Question:
I'm using ionic 2.
I need to remove the bottom white line from the input field.
This is my addVehicle.html page,
'''
<form [formGroup]="addCustomerForm" (ngSubmit)="onSubmit(addCustomerForm)">
<ion-item class="ion-card">
<ion-input type="text" placeholder="Owner Name" class="ion_input" formControlName="vehicle_cust_name" name="vehicle_cust_name"></ion-input>
<ion-icon name="person-add" class="ion_icon" item-left small></ion-icon>
</ion-item>
<ion-item class="ion-card">
<ion-input type="text" class="ion_input" placeholder="Vehical No" formControlName="vehicle_no" name="vehicle_no"></ion-input>
<ion-icon name="car" class="ion_icon" item-left small></ion-icon>
</ion-item>
<ion-item class="ion-card">
<ion-input type="text" class="ion_input" placeholder="Tel No 1" formControlName="vehicle_cust_tel1" name="vehicle_cust_tel1"></ion-input>
<ion-icon name="call" class="ion_icon" item-left small></ion-icon>
</ion-item>
<ion-item class="ion-card">
<ion-input type="text" class="ion_input" placeholder="Tel No 2" formControlName="vehicle_cust_tel2" name="vehicle_cust_tel2"></ion-input>
<ion-icon name="call" class="ion_icon" item-left small></ion-icon>
</ion-item>
<ion-item class="ion-card">
<ion-input type="text" class="ion_input" placeholder="Address" formControlName="vehicle_cust_address" name="vehicle_cust_address"></ion-input>
<ion-icon name="navigate" class="ion_icon" item-left small></ion-icon>
</ion-item>
<ion-item class="ion-card">
<ion-input type="text" class="ion_input" placeholder="Engine No" formControlName="vehicle_engine_no" name="vehicle_engine_no"></ion-input>
<ion-icon name="construct" class="ion_icon" item-left small></ion-icon>
</ion-item>
<ion-item class="ion-card">
<ion-input type="text" class="ion_input" placeholder="Chassis No" formControlName="vehicle_chassis_no" name="vehicle_chassis_no"></ion-input>
<ion-icon name="build" class="ion_icon" item-left small></ion-icon>
</ion-item>
<ion-item class="ion-card">
<ion-select class="ion_input" placeholder="Brand ID" formControlName="vehicle_vehicle_brand_id" [(ngModel)]="vehicle_vehicle_brand_id"
multiple="false">
<ion-option *ngFor="let brandId of brandIds.brand" [value]="brandId.brand_id">{{brandId.brand_name}}</ion-option>
</ion-select>
<ion-icon name="code" class="ion_icon" item-left small></ion-icon>
</ion-item>
<ion-item class="ion-card">
<ion-select class="ion_input" placeholder="Type" formControlName="vehicle_vehicle_models_id" [(ngModel)]="vehicle_vehicle_models_id"
multiple="false" (ionChange)="modelChanged(vehicle_vehicle_models_id)">
<ion-option *ngFor="let loadModel of loadModels.types" [value]="loadModel.models_id">{{loadModel.models_name}}</ion-option>
</ion-select>
<ion-icon name="code-working" class="ion_icon" item-left small></ion-icon>
</ion-item>
<button ion-button color="primary_btn" type="submit" [disabled]="!addCustomerForm.valid" block>
Add Vehicle
</button>
<button ion-button color="secondary_btn" type="button" (click)="cancleClick()" block>
Cancel
</button>
'''
I used
'''
$text-input-md-highlight-color:false;
'''
And this is my .css
'''
.ion-card{
background-color: #101218;
border: 1px solid #4A4A4A;
margin:20px auto;
border-radius: 10px !important;
}
.ion_input{
color:#f4f4f4;
opacity: 0.6;
}
.ion_icon{
color:#f4f4f4;
opacity: 0.6;
font-size: 5px;
}
.home_back{
background-color: #15161D;
}
.item-inner, ion-item {
border-bottom-color: transparent !important;
box-shadow: none !important;
}
'''
for remove that white line which the image shows you.But I can't remove it.Is there a suggestion to overcome this issue guys
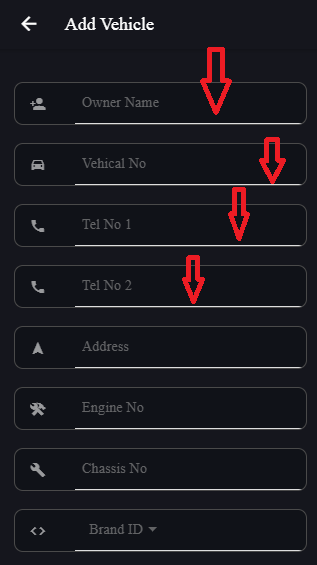
Answer: Seems like there isn't a way to remove that by using Ionic Sass properties. That being said, we can remove it by just using some css style rules:
'''
.item-md.item-block .item-inner,
.item-md.item-input.input-has-focus .item-inner,
.item-md.item-input.ng-valid.input-has-value:not(.input-has-focus) .item-inner,
.item-md.item-input.ng-invalid.ng-touched:not(.input-has-focus) .item-inner,
.list-md .item-input.input-has-focus:last-child,
.list-md .item-input.ng-valid.input-has-value:not(.input-has-focus):last-child,
.list-md .item-input.ng-invalid.ng-touched:not(.input-has-focus):last-child {
border-bottom: none;
box-shadow: none;
}
.list-md .item-input.input-has-focus:last-child .item-inner,
.list-md .item-input.ng-valid.input-has-value:not(.input-has-focus):last-child .item-inner,
.list-md .item-input.ng-invalid.ng-touched:not(.input-has-focus):last-child .item-inner {
box-shadow: none;
}
'''